Field crop: maize
Growth stage: 2
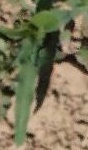
Species: maize